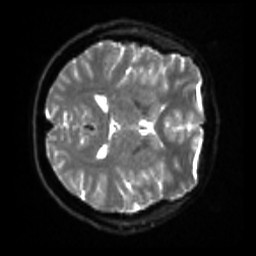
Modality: sbref
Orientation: axial
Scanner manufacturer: siemens
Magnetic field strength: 3 T
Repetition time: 4 s
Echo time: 0.0594 s